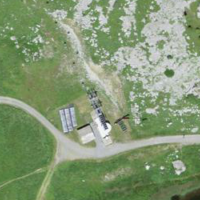
EUNIS habitat code: 23
Species observed at this site:
Anas platyrhynchos
Pica pica
Phoenicurus ochruros
Aglais urticae
Falco tinnunculus
Corvus corax